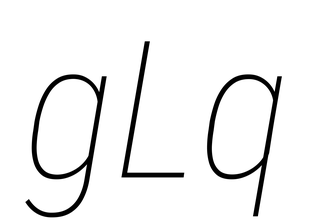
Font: Roboto-Italic_Condensed_Thin_Italic